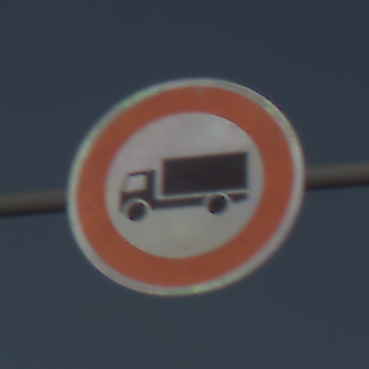
Verkehrszeichen: VerbotFuerKraftfahrzeugeUeberDreiKommaFuenfTonnen
Umgebung: Outdoor, Nature
Tageszeit: SunriseSunset
Wetter: Clear
Licht: Natural
Jahreszeit: NotSpecified
Kontrast: LowContrast